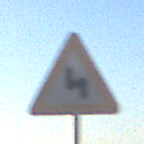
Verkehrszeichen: DoppelkurveZunaechstLinks
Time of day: MorningAfternoon
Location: Outdoor (Nature)
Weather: Clear
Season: NotSpecified
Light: Natural